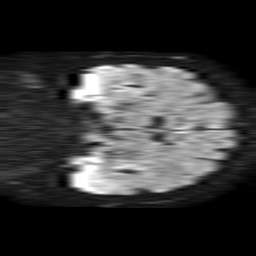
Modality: TRACE
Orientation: coronal
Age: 58
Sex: female
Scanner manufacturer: philips
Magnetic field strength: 1.5 T
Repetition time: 4.6 s
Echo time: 0.08517 s